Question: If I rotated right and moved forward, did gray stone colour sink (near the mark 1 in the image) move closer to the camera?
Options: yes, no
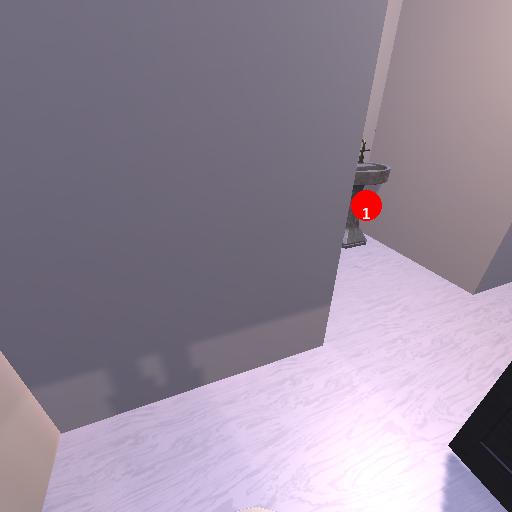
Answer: yes